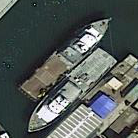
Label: civil